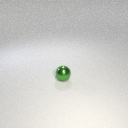
small green metal sphere